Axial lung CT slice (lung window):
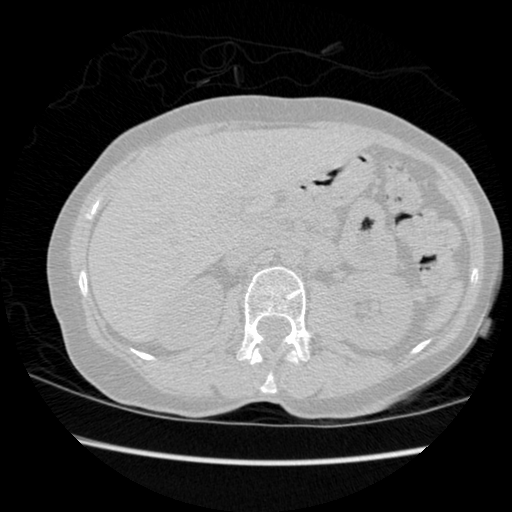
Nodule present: no